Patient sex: M
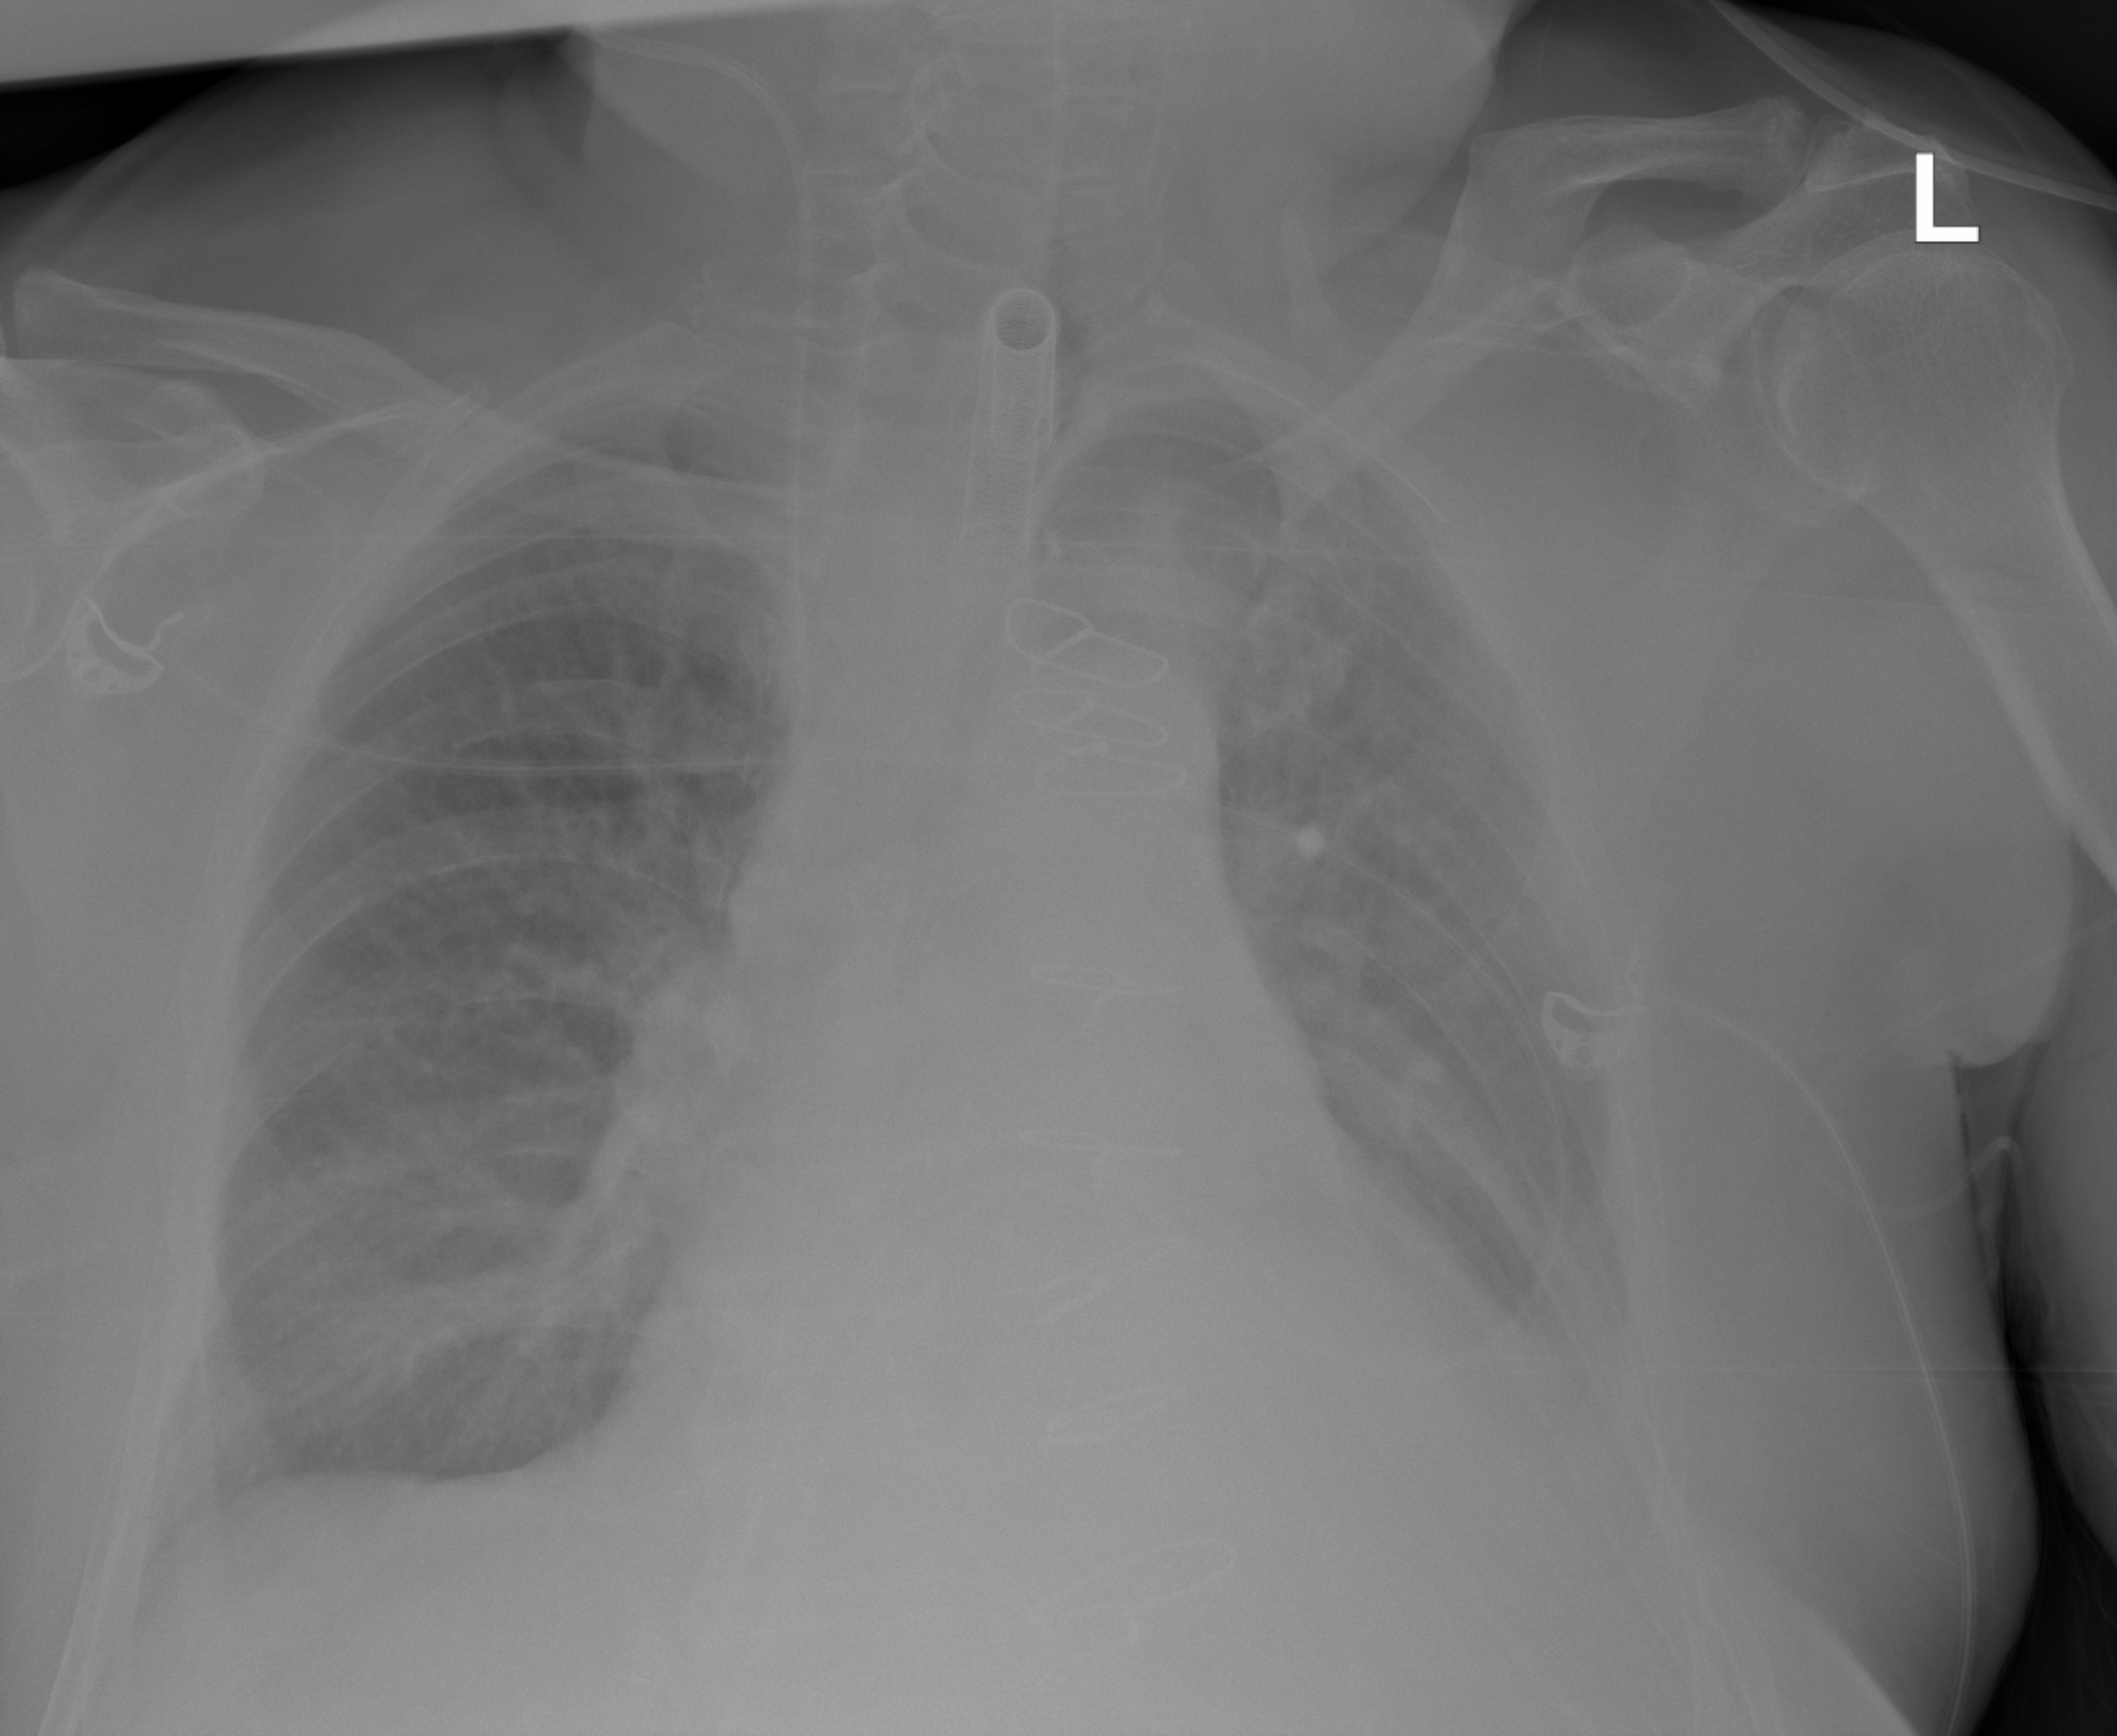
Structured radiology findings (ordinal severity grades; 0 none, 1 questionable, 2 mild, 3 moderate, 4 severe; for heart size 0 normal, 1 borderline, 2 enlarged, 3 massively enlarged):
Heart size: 2
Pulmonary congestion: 2
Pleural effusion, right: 0
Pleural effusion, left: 2
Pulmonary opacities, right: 2
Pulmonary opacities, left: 2
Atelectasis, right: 0
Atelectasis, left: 2